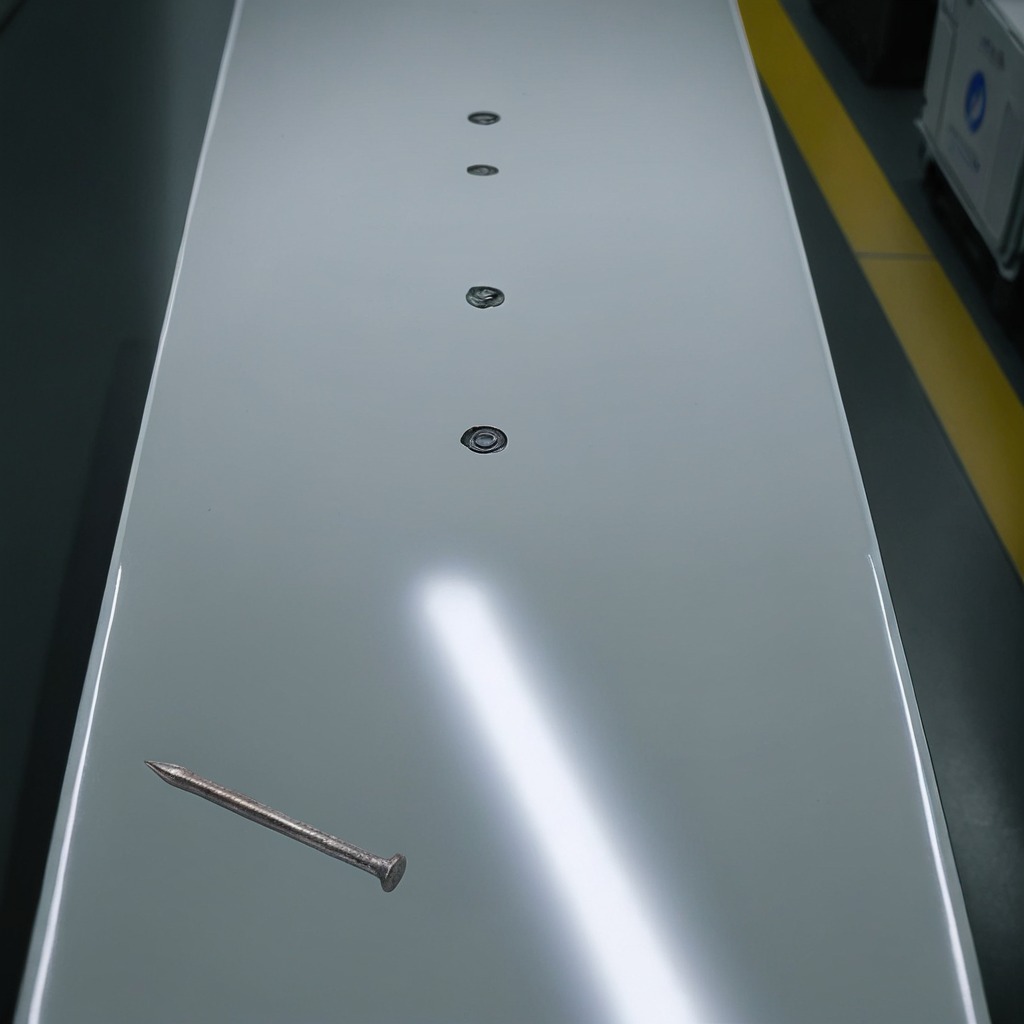
A nail is lying on a table in a ship maintenance bay industrial lighting.